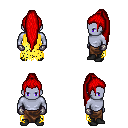
a pixel art fantasy rpg character, male body template, dark elf, purple skin, yellow tattered cape, robe skirt, red extra-long topknot hairstyle, metal gloves, black shoes, four views (front, back, left, right), 2x2 character sprite sheet, small pixel art, hard edges, no anti-aliasing